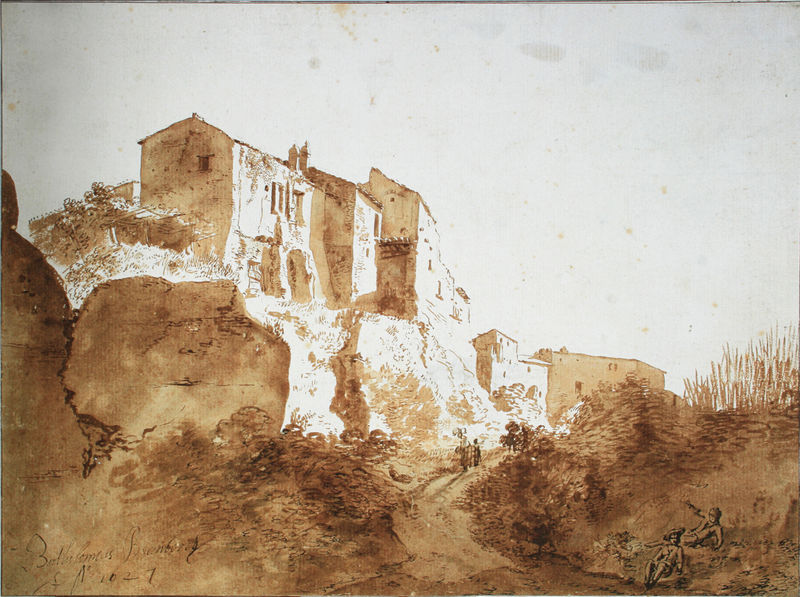
Titel: Blick auf Mugnano
Künstler: Bartholomeus Breenbeck
Standort: Wien
Institution: Albertina
Schlagwörter: berg, felsen, gemälde, himmel, mann, weiß, bäume, landschaft, menschen, sitzen, stadt, braun, fenster, hell, licht, männer, straße, zeichnung, dach, gebäude, haus, weg, wiese, leute, architektur, barock, signatur, häuser, hügel, natur, gehen, pfad, wald, anhöhe, kinder, liegen, bogen, italien, süden, abhang, dorf, mauer, signiert, spazieren, sepia, wagen, romantik, erhaben, einfach, datum, keller, tusche, ruine, burg, wandern, druck, lithographie, radierung, entwurf, wanderer, mittelalter, lavierung, bräunlich, tuschezeichnung, südlich, datiert, lavur, 1621, zuschezeichnung